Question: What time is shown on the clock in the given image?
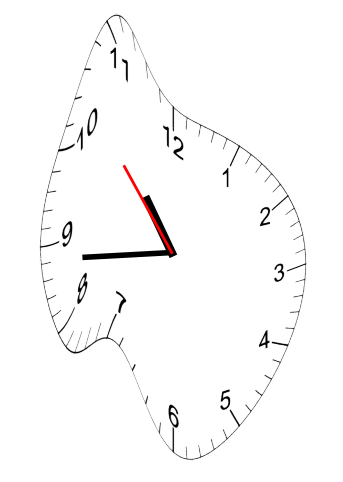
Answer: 10:43:53